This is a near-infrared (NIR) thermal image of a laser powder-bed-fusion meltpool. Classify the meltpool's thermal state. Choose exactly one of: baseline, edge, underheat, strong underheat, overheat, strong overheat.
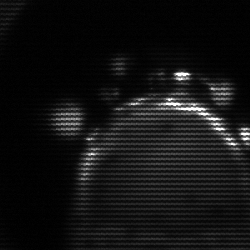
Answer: edge